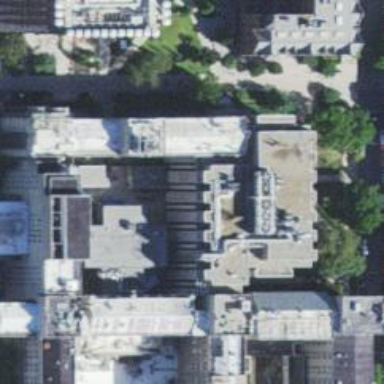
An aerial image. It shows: Hospital building.